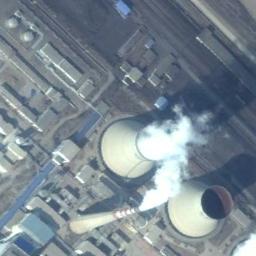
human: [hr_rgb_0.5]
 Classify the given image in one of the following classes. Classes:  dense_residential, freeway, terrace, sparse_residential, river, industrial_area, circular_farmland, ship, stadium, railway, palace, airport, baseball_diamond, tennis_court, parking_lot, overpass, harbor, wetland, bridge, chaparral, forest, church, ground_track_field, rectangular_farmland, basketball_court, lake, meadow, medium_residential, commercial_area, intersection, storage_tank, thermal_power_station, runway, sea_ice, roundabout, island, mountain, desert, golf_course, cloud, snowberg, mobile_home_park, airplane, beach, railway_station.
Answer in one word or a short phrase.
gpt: thermal_power_station